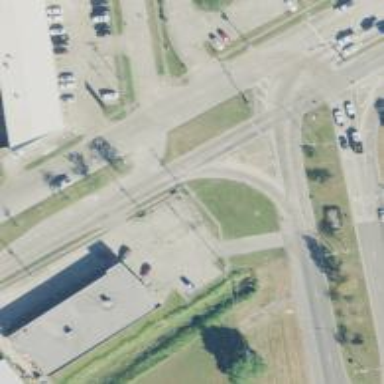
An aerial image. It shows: Secondary link road with asphalt surface.